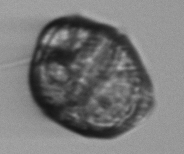
Label: Margalefidinium